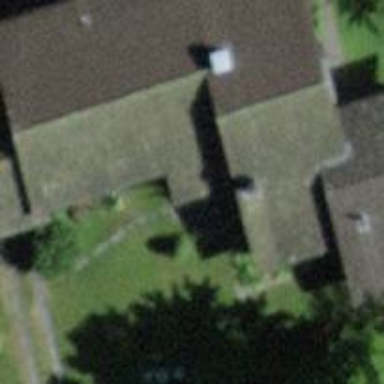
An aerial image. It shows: Residential building.